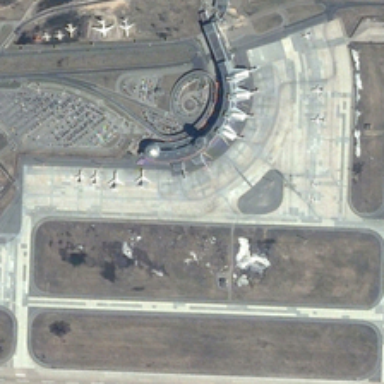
Some planes are in an airport .